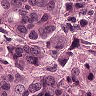
Metastatic tissue present: yes